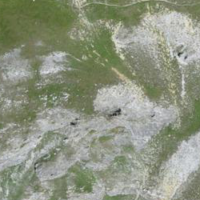
EUNIS habitat code: 26
Species observed at this site:
Dryas octopetala